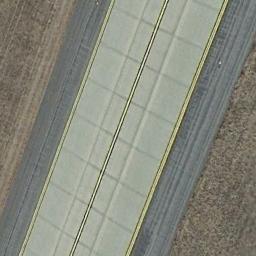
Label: runway